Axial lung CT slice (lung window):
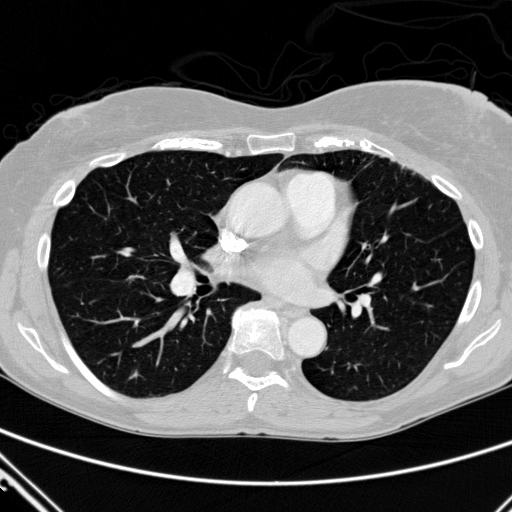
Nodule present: no